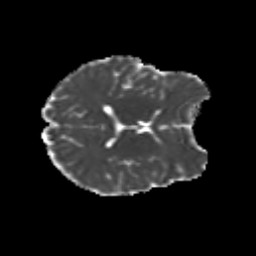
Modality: MD
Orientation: axial
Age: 25
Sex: female
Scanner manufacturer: siemens
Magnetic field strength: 3 T
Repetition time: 3.5 s
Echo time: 0.104 s